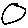
Label: circle